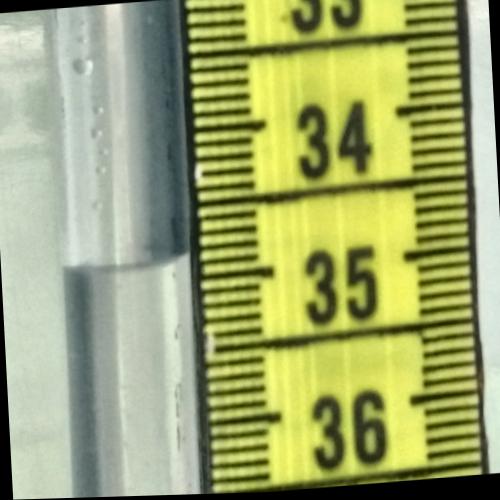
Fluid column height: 34.8 cm